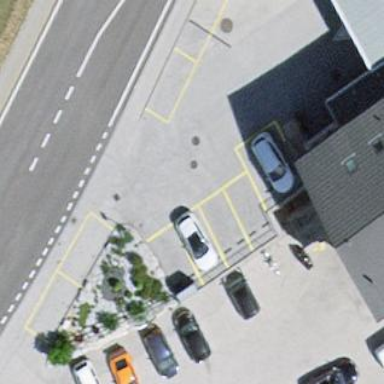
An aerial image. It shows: Street side parking area.